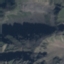
Land use / land cover class: HerbaceousVegetation